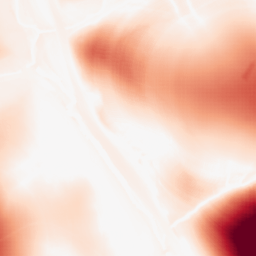
Category: morphological
Decomposition family: tophat
Decomposition parameters: size: 100
mode: white
Upsampling method: sinc_hamming
Upsampling parameters: scale: 8
kernel_size: 16
Upsampling scale: 8